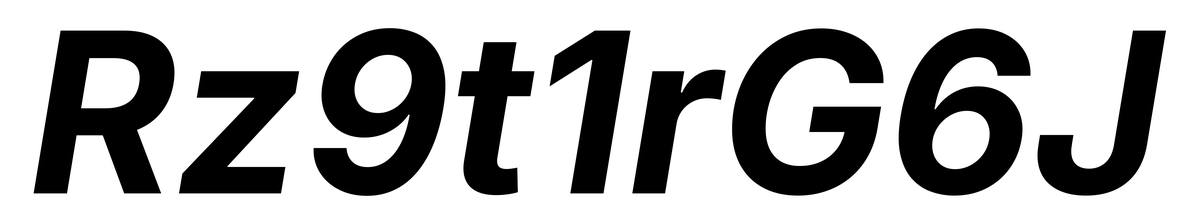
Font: Inter-Italic_Bold_Italic